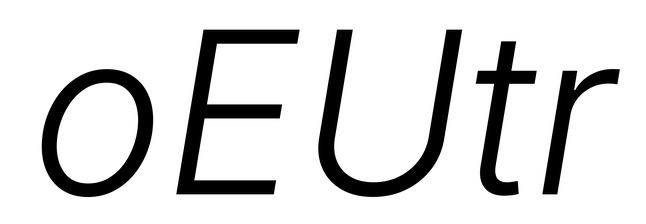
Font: Inter-Italic_Light_Italic